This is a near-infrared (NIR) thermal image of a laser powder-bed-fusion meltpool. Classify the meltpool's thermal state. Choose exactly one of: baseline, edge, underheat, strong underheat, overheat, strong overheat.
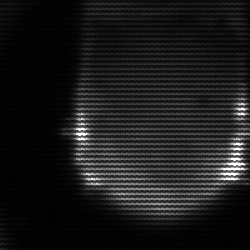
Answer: edge